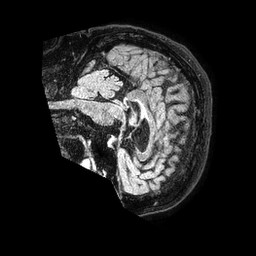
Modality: FLAIR
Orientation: sagittal
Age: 54
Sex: female
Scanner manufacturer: philips
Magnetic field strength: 1.5 T
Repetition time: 4.8 s
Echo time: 0.3 s